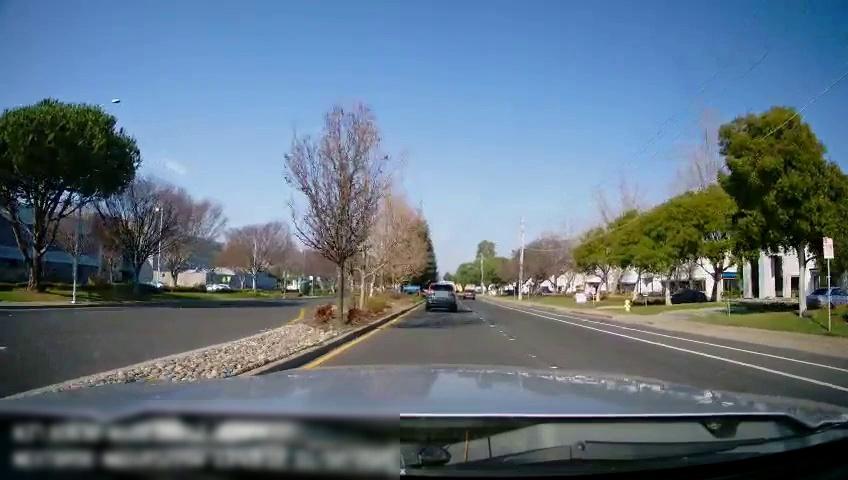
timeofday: Day
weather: Sunny
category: Drivable Space
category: Drivable Space
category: Vehicles | SUV
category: Vehicles | SUV
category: Lanes | Alternate Lane
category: Lanes | Alternate Lane
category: Lanes | Alternate Lane
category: Lanes | Current Lane
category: Traffic | Signs